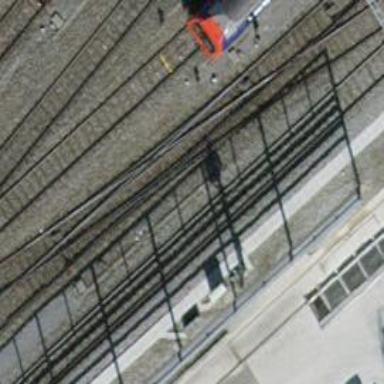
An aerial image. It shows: Railway switch.